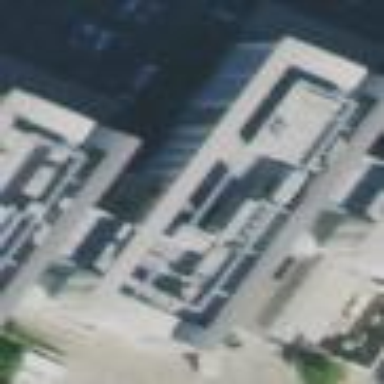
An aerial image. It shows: Building.